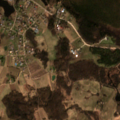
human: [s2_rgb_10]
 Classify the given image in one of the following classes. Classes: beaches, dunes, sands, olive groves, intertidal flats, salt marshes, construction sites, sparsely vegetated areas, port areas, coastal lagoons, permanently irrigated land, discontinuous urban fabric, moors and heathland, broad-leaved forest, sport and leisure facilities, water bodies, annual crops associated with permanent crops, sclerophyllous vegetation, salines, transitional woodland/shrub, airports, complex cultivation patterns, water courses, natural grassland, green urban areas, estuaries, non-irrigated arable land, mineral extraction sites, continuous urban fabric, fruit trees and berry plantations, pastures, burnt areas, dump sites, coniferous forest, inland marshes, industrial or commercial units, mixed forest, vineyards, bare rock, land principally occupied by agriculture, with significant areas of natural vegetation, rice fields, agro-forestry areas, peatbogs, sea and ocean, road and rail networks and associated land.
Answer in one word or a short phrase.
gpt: discontinuous urban fabric, pastures, complex cultivation patterns, land principally occupied by agriculture, with significant areas of natural vegetation, broad-leaved forest, coniferous forest, mixed forest, inland marshes